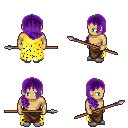
a pixel art fantasy rpg character, male body template, human, tanned skin, yellow tattered cape, robe skirt, purple right-swept hairstyle, bracelets, white slippers, spear, four views (front, back, left, right), 2x2 character sprite sheet, small pixel art, hard edges, no anti-aliasing